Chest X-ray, PA view. Patient: 39 years old, sex F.
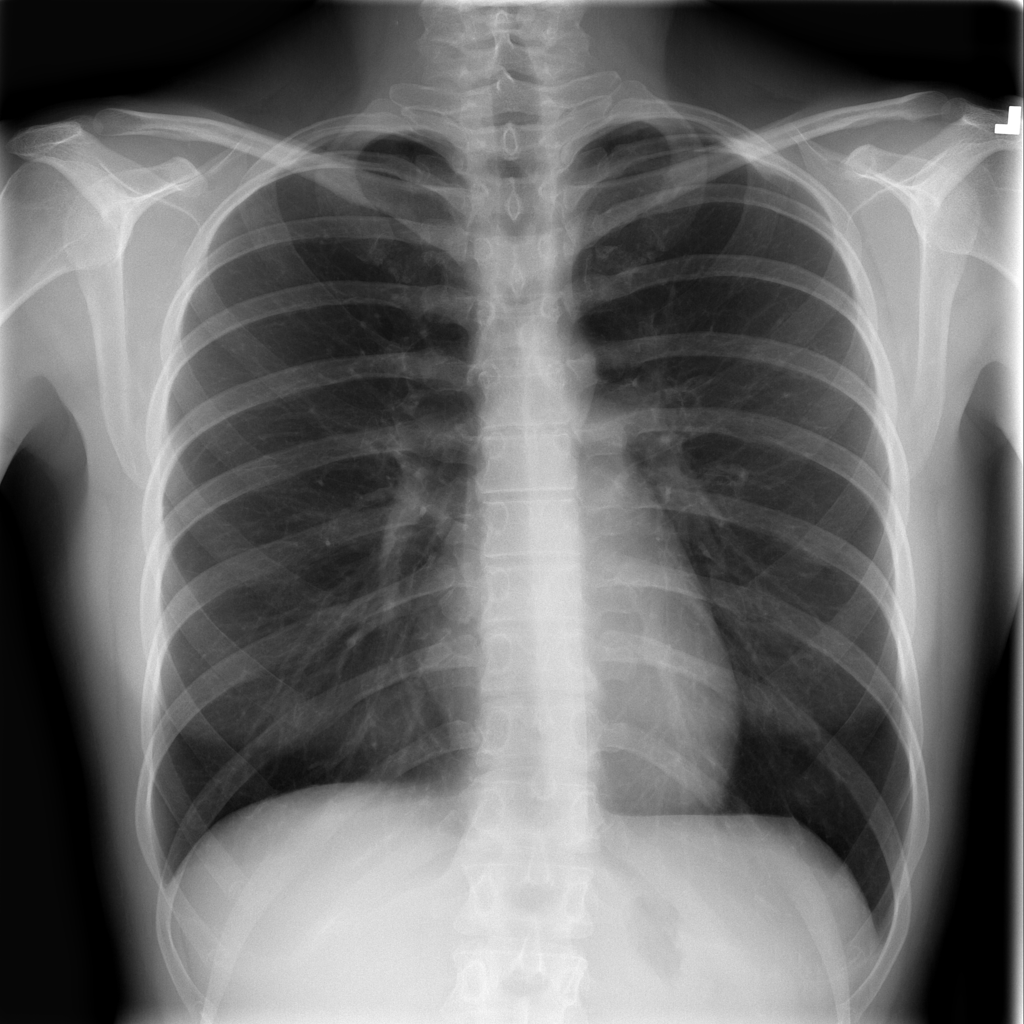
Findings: No Finding